Aerial crown-view tile of a tropical tree (Barro Colorado Island, Panama), acquired 20250915:
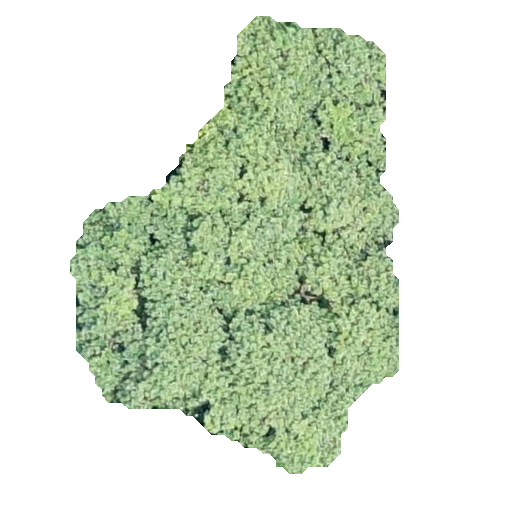
Species: Hieronyma alchorneoides
GBIF accepted scientific name: Hieronyma alchorneoides
Crown area: 144.049 m²